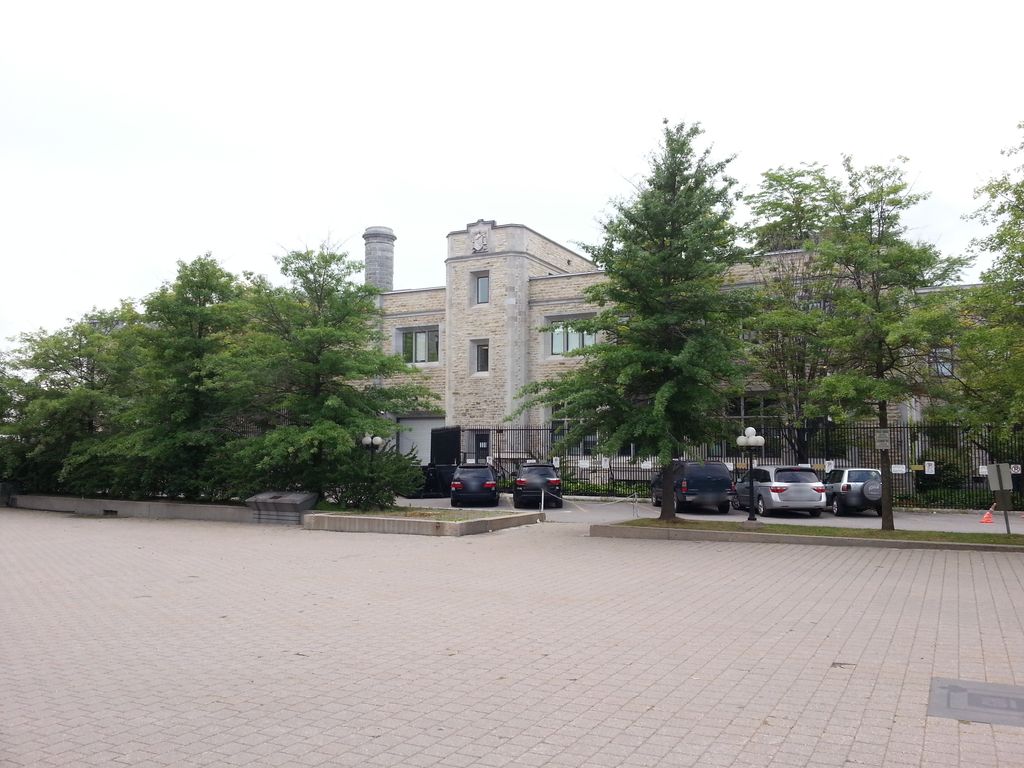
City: ottawa-gatineau